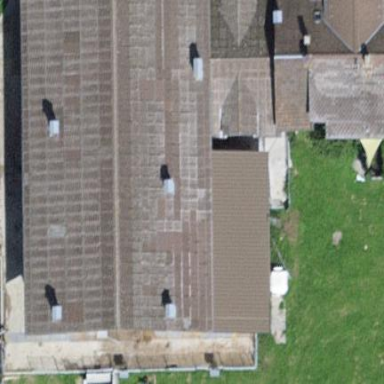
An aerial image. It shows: Detached building.